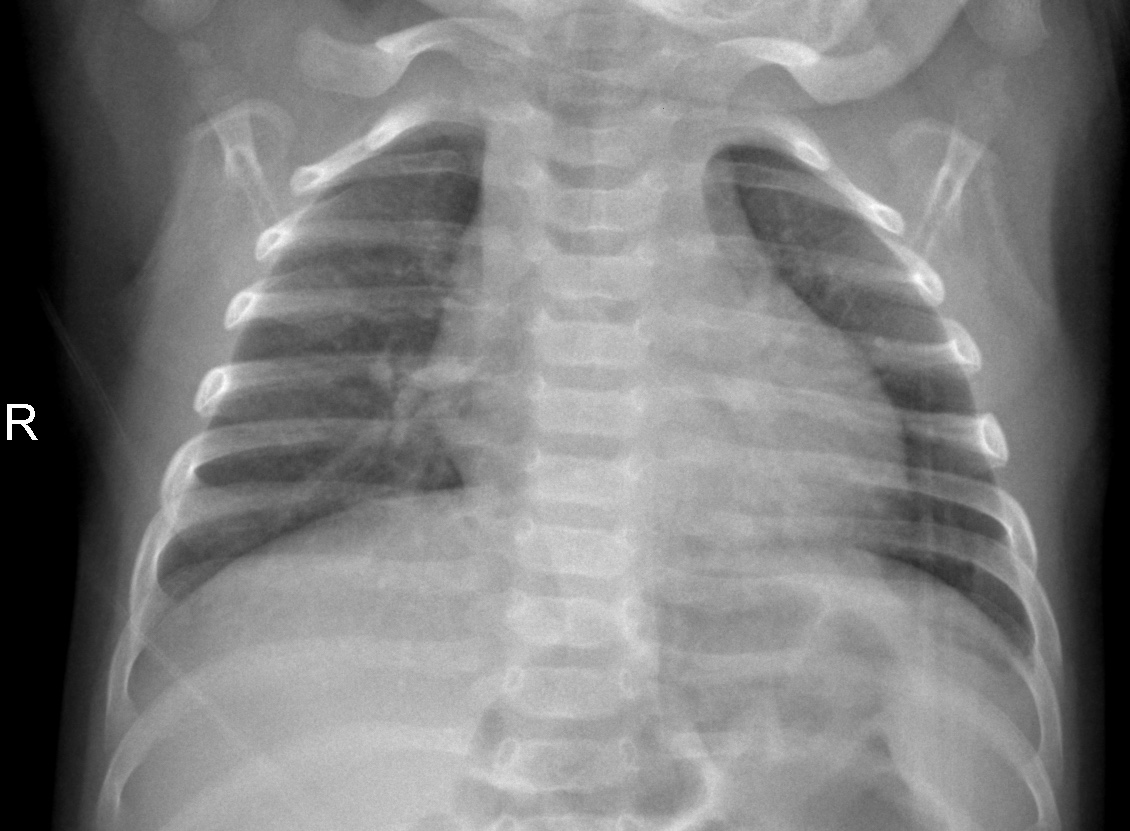
Diagnosis: NORMAL